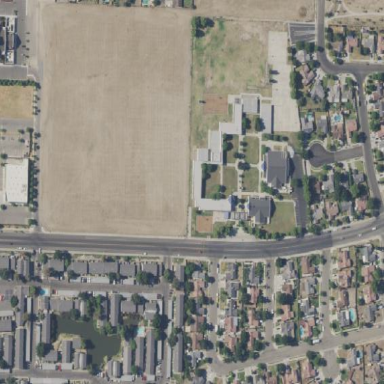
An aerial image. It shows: Elementary school.